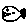
Label: fish